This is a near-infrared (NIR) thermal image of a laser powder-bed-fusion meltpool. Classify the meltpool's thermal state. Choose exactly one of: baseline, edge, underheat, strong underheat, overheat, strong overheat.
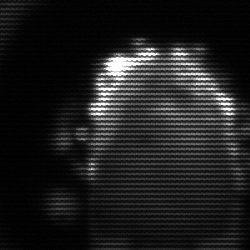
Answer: baseline